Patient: sex M, age 42
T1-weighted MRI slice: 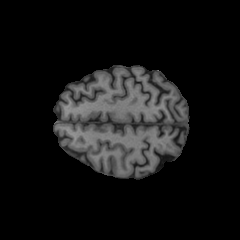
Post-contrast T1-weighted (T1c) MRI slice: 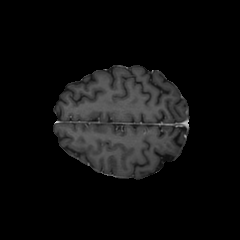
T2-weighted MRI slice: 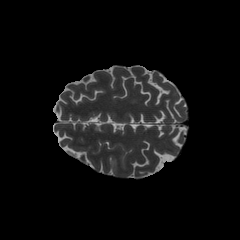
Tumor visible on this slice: no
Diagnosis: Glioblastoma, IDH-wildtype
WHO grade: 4